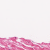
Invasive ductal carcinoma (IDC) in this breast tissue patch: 0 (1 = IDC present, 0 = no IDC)